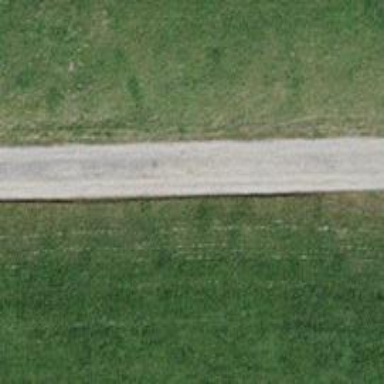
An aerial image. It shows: Gravel track with grade 2 quality.